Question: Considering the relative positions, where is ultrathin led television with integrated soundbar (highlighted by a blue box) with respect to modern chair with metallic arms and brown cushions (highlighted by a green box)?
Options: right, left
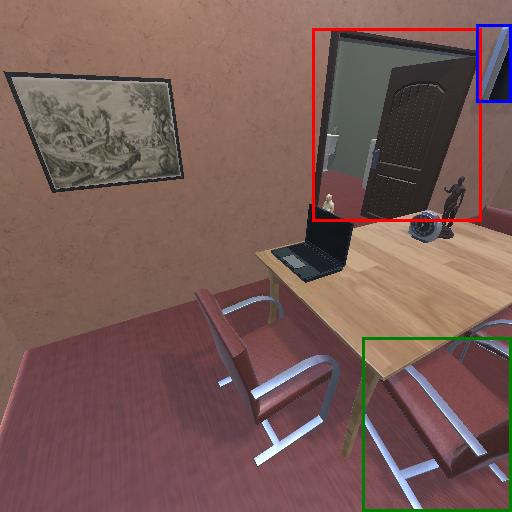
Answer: right